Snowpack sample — Buffalo Mountain, Silverthorne, Colorado, USA (2/22/26, 2:02 PM MST)
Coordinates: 39.622, -106.113
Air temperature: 33 °F
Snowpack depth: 63 cm
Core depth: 30 cm
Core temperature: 24.8 °F
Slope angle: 11°, slope face: 116°
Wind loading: low
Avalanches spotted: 0
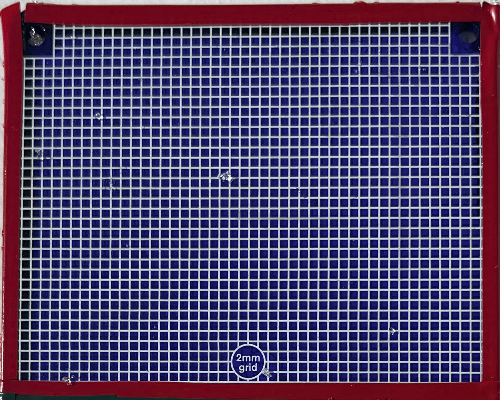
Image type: profile
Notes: In a firebreak similar to site 1, minimal wind loading with no spotted avalanches (not many faces in view though)